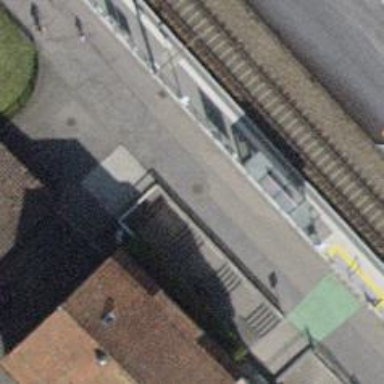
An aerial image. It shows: Footway on asphalt surface passing through tunnel.